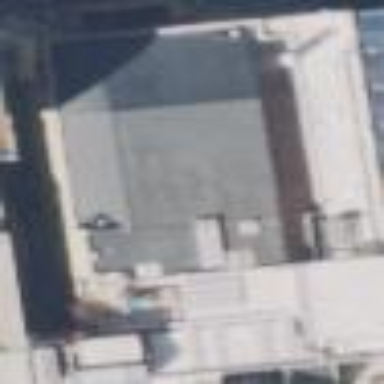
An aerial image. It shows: There is theatre building.